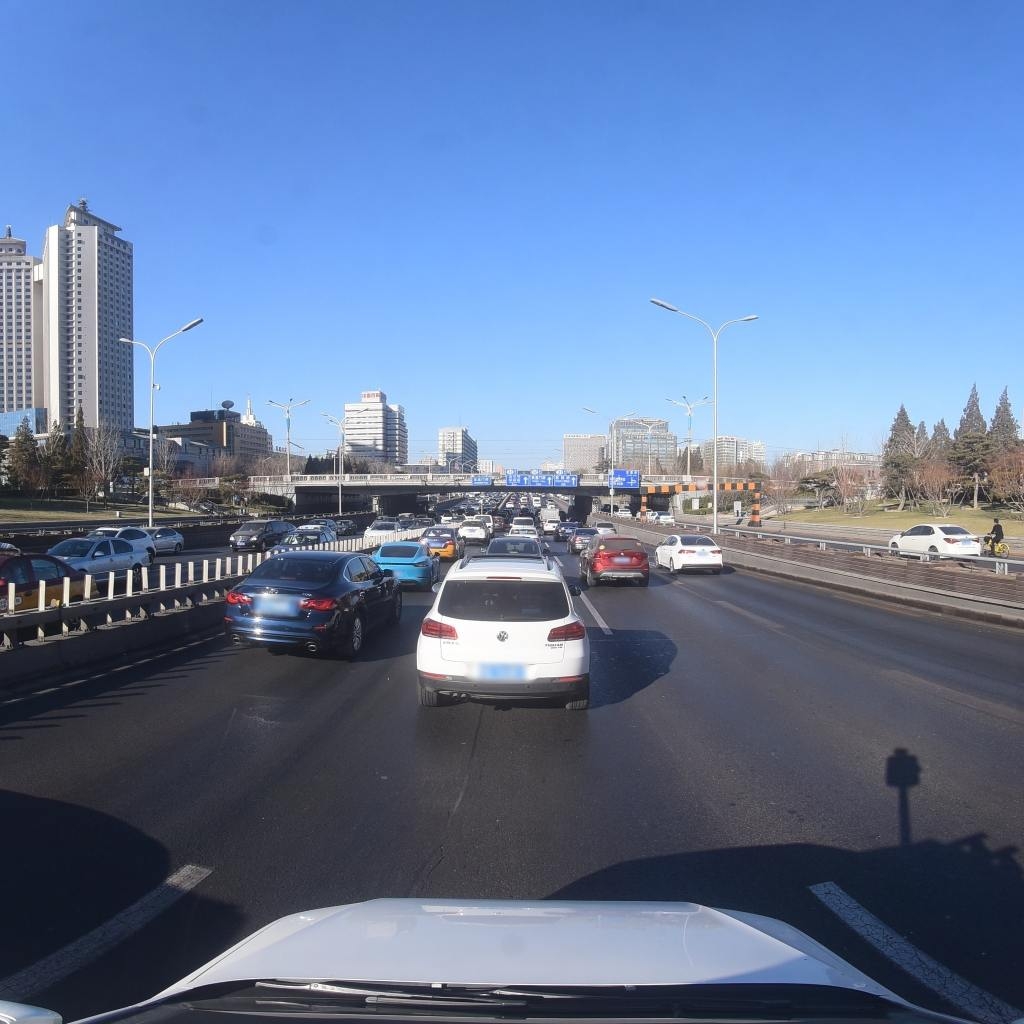
Region: Xicheng
Road damage annotations: transverse patch, longitudinal patch